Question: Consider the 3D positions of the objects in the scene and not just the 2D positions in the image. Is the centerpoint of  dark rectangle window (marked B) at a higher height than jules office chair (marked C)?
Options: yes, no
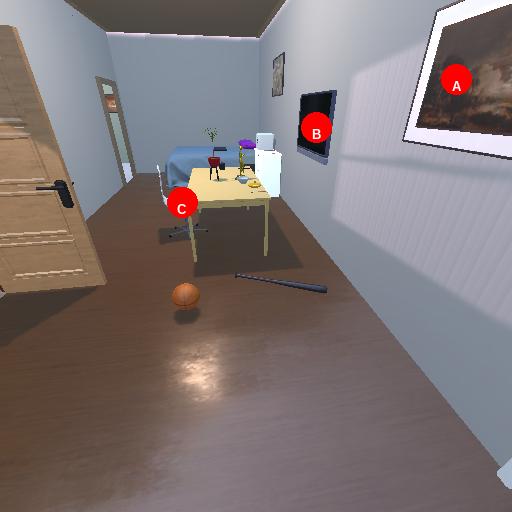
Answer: yes